Question: Similar to <URL> I want to make a menu button bigger when it is active.
'''
#mobileMenu_mm1 {
margin: 10px 20px;
padding: 3px 0px;}
#navigation {
margin: 0px auto;
float: left;}
#main-menu{
clear: both;
float: left;
color: #fff;
font-size: 18px;
margin: 0px auto;
overflow: hidden;
width: 100%;}
#main-menu ul {
float: left;
margin-top: 10px;
margin-left: 20px;
padding: 0px 15px;}
#main-menu li {
float: left;
list-style-type: none;
font-weight: 400;
color: #333 !important;
background: rgb(0, 25, 60);
background: rgba(0, 25, 60, 0.9);}
#main-menu li a {
color: #777;
display: block;
padding: 7px 7px 7px 7px;
text-decoration: none;
line-height: 12px;}
/*----------------------MENU SPECIFIC COLORS--------------*/
#main-menu li#dhtml_menu-305{
border-radius: 15px 15px 0px 0px;
border-right: 2px solid #e6e7de;
background: #D1B37F;
}
#main-menu li#dhtml_menu-50692{
border-radius: 15px 15px 0px 0px;
border-right: 2px solid #e6e7de;
background: #ffff90;
}
#main-menu li#dhtml_menu-50690{
border-radius: 15px 15px 0px 0px;
border-right: 2px solid #e6e7de;
background: lightblue;
}
#main-menu li#dhtml_menu-50207{
border-radius: 15px 15px 0px 0px;
border-right: 2px solid #e6e7de;
background: #CAC37F;
}
#main-menu li#dhtml_menu-50207 li{
background: #CAC37F;
}
#main-menu li#dhtml_menu-50691{
border-radius: 15px 15px 0px 0px;
background: #E4B04A;
}
#main-menu li a:hover {
border-radius: 15px 15px 0px 0px;
background: rgb(200, 200, 200);
background: rgba(200, 200, 200, 0.7);
height: 35px;}
#main-menu li a .sf-sub-indicator {
display: block;
overflow: hidden;
position: absolute;
z-index: 15;
text-indent: -9999px;}
#main-menu li ul li a,
#main-menu li ul li a:link,
#main-menu li ul li a:visited {
border-top-width: 0;
color: #fff;
font-size: 14px;
padding: 10px 10px;
text-transform: none;
line-height: 13px;
width: 105px;}
#main-menu li ul {
height: auto;
padding: 0px 0px;
left: -9999px;
margin: 0 0 0 -2px;
position: absolute;
z-index: 15;
width: 0px;}
#main-menu li ul a {width: 110px;}
#main-menu li ul ul {margin: -33px 0 0 124px;}
#main-menu li:hover>ul,
#main-menu li.sfHover ul {left: auto;}
#main-menu ul li.leaf, #main-menu ul li.expanded, #main-menu ul li.collapsed {list-style:none;}
#main-menu ul.menu li {margin: 0;}
#main-menu li.expanded, #main-menu li.collapsed, #main-menu li.leaf {margin: 0;padding: 0;}
'''
'''
<nav id="navigation" role="navigation">
<div id="main-menu">
<?php
$main_menu_tree = menu_tree(variable_get('menu_main_links_source', 'main-menu'));
print drupal_render($main_menu_tree);
?>
</div>
</nav><!-- end main-menu -->
<?php if ($page['header']): ?>
<div id="header" class="sixteen columns" style="margin: 0; padding: 0;>
<?php print render($page['header']); ?>
</div>
<?php endif; ?>
</div>
</div>
</header>
'''

I have already tried using :active and :current. For some reason only the first button on my menu has an active class given to it. Cheers!
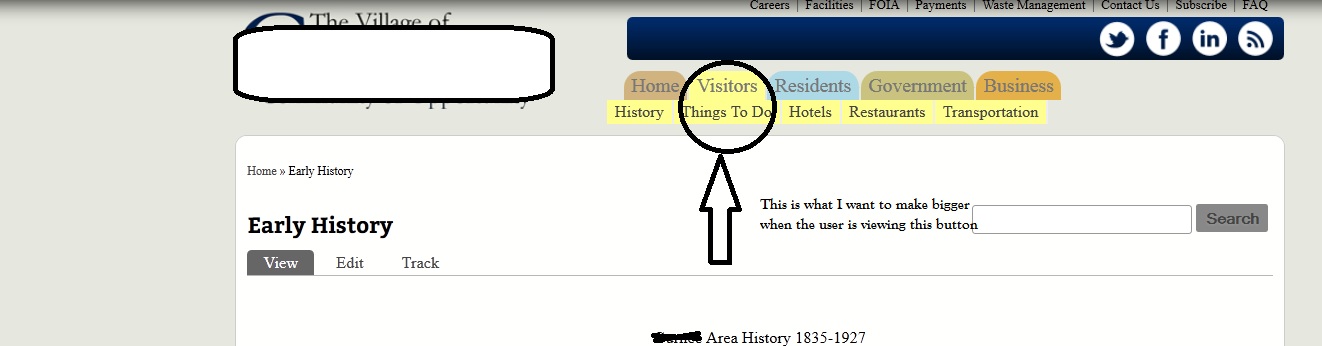
Answer: Nothing is better than a live example:
<URL>

The example uses JavaScript to add the 'active' class to the currently selected 'li' element, but the effect you are looking for is purely CSS.
A feature of Drupal is to automatically add the class name 'active' to the currently selected 'li', so you can completely ignore the JavaScript in the linked example, and simply take the concept shown in CSS.